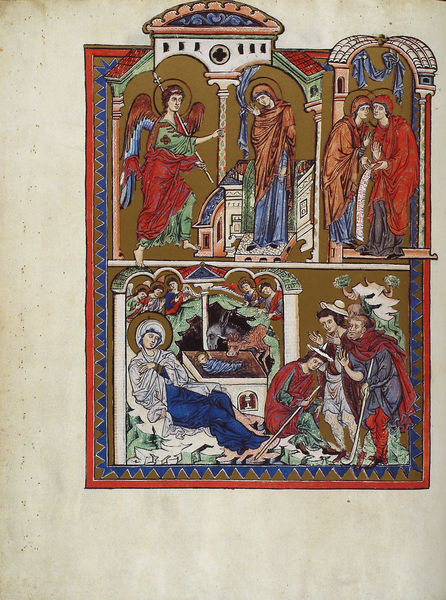
Titel: Das Goslarer Evangeliar
Institution: Goslar, Stadtarchiv
Schlagwörter: blau, grün, bunt, säule, weiss, haus, rot, ornament, architektur, bibel, geschichte, gold, kind, esel, engel, stab, kuh, baby, religion, comic, illustration, altar, heiligenschein, jesus, mittelalter, stall, hochzeit, maria, bogenstellung, anbetung, ochse, ochsen, hirten, goldgrund, verkündigung, geburt, krippe, ochs, miniaturen, torbögen, jeses, gabriel, buchmalerei, gaben, geburt mariä